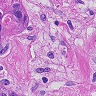
Metastatic tissue present: yes